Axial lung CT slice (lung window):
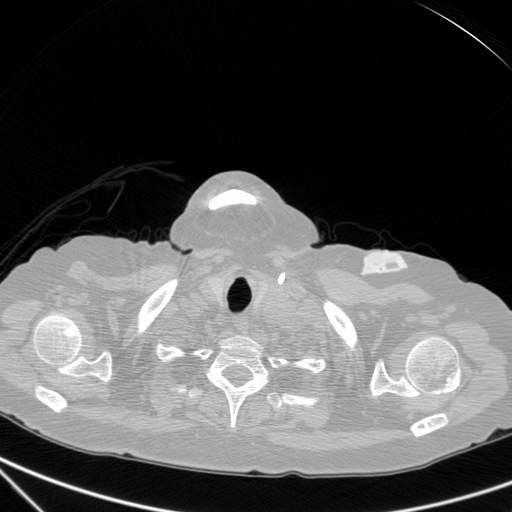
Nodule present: no